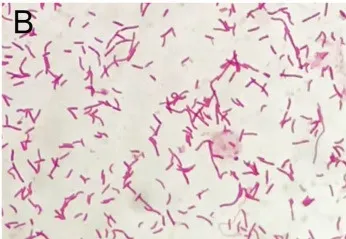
Isolation and identification of Comamonas kerstersii strain BC020423. (B) The gram-staining reveal that strain BC020423 is gram negative rods.
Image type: pathology (methenamine_silver)